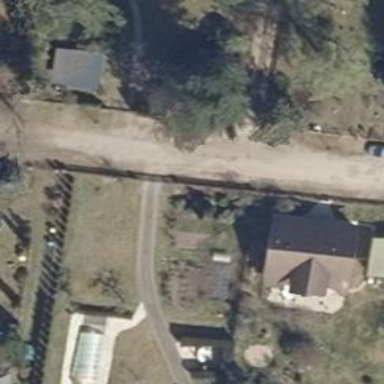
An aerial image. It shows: Residential road.